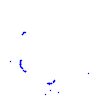
Particle: proton